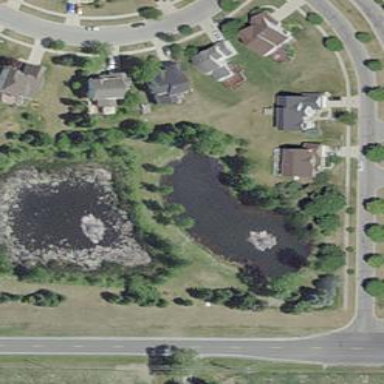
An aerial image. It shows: Picturesque pond located within basin area.